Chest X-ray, PA view. Patient: 49 years old, sex F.
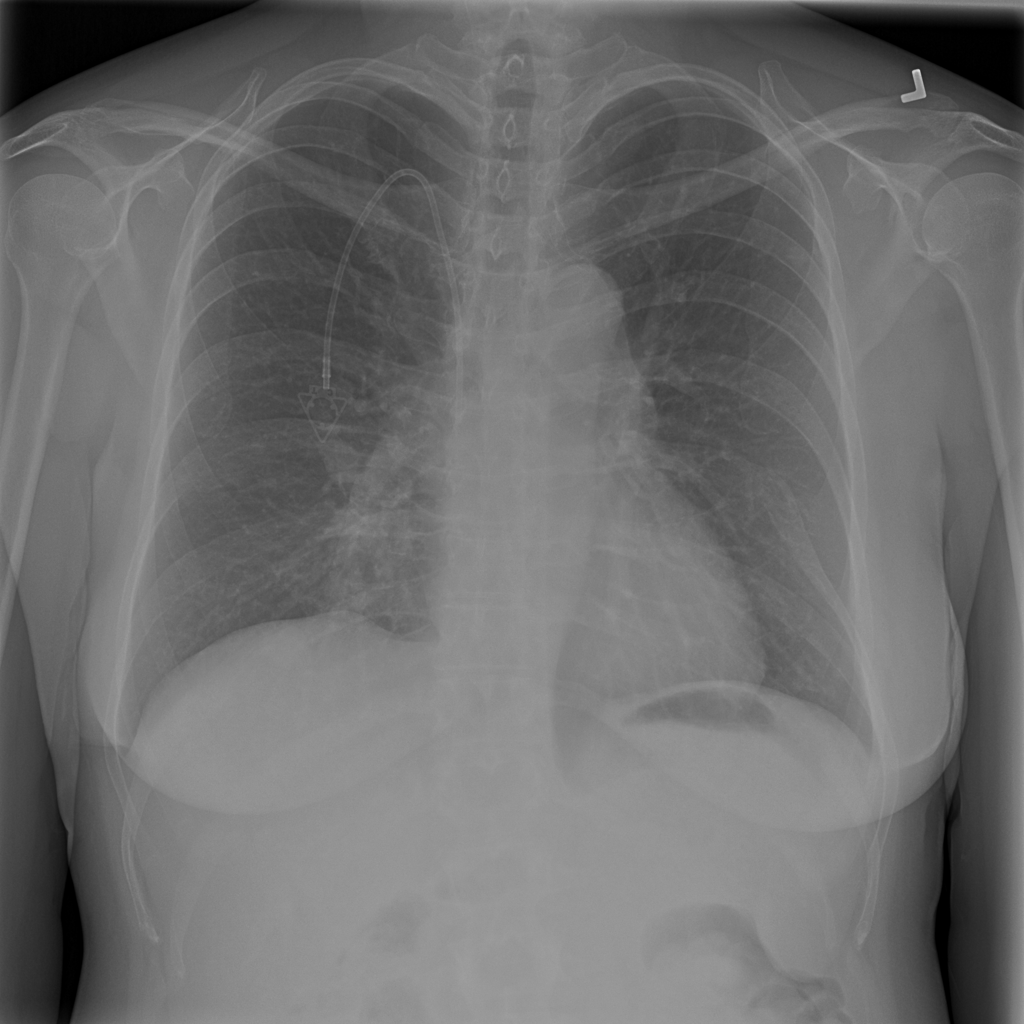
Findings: Mass